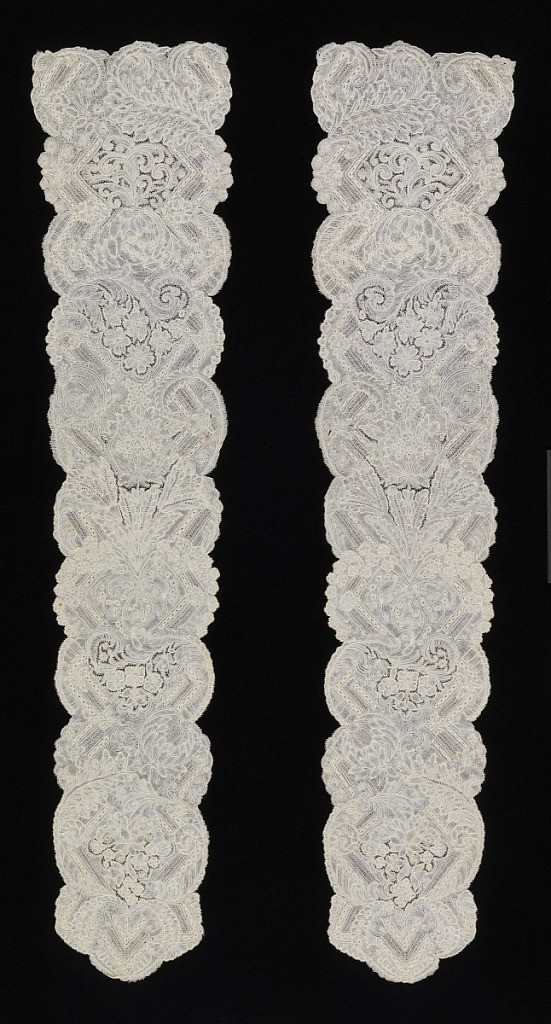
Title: Cap streamers
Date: ca. 1730
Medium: linen Technique: bobbin lace, Brussels style
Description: Pair of cap streamers in a design arranged around a series of diamond shapes, over and between which curves delicate floral designs. Smaller floral motifs fill square frames. Scalloped edges and ends.